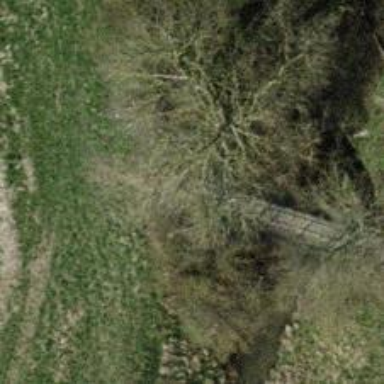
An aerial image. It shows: Metal bridge over path.